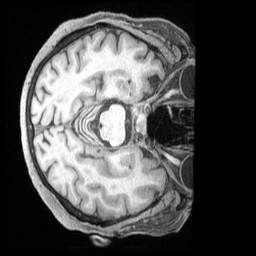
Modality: T1w
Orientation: axial
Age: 72
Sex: female
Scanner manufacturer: siemens
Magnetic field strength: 3 T
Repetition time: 2.5 s
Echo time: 0.00222 s